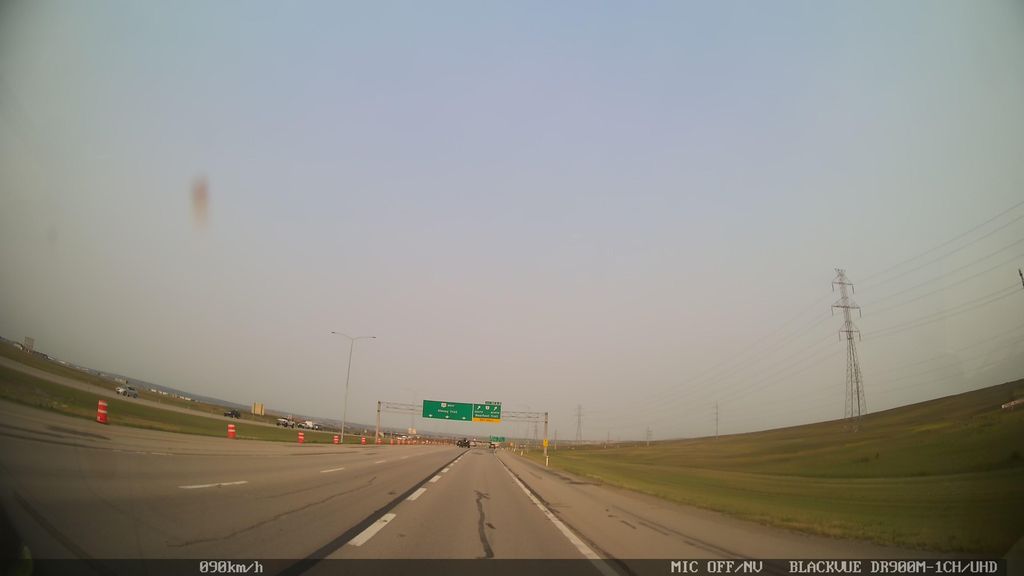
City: calgary